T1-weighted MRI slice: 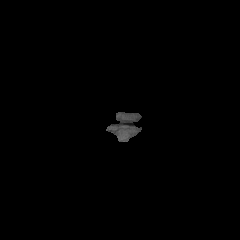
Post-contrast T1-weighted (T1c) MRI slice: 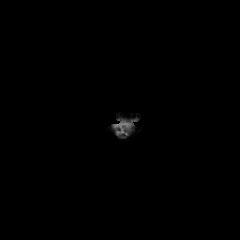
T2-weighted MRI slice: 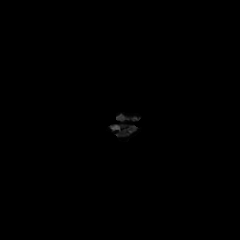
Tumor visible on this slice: no